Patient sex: M
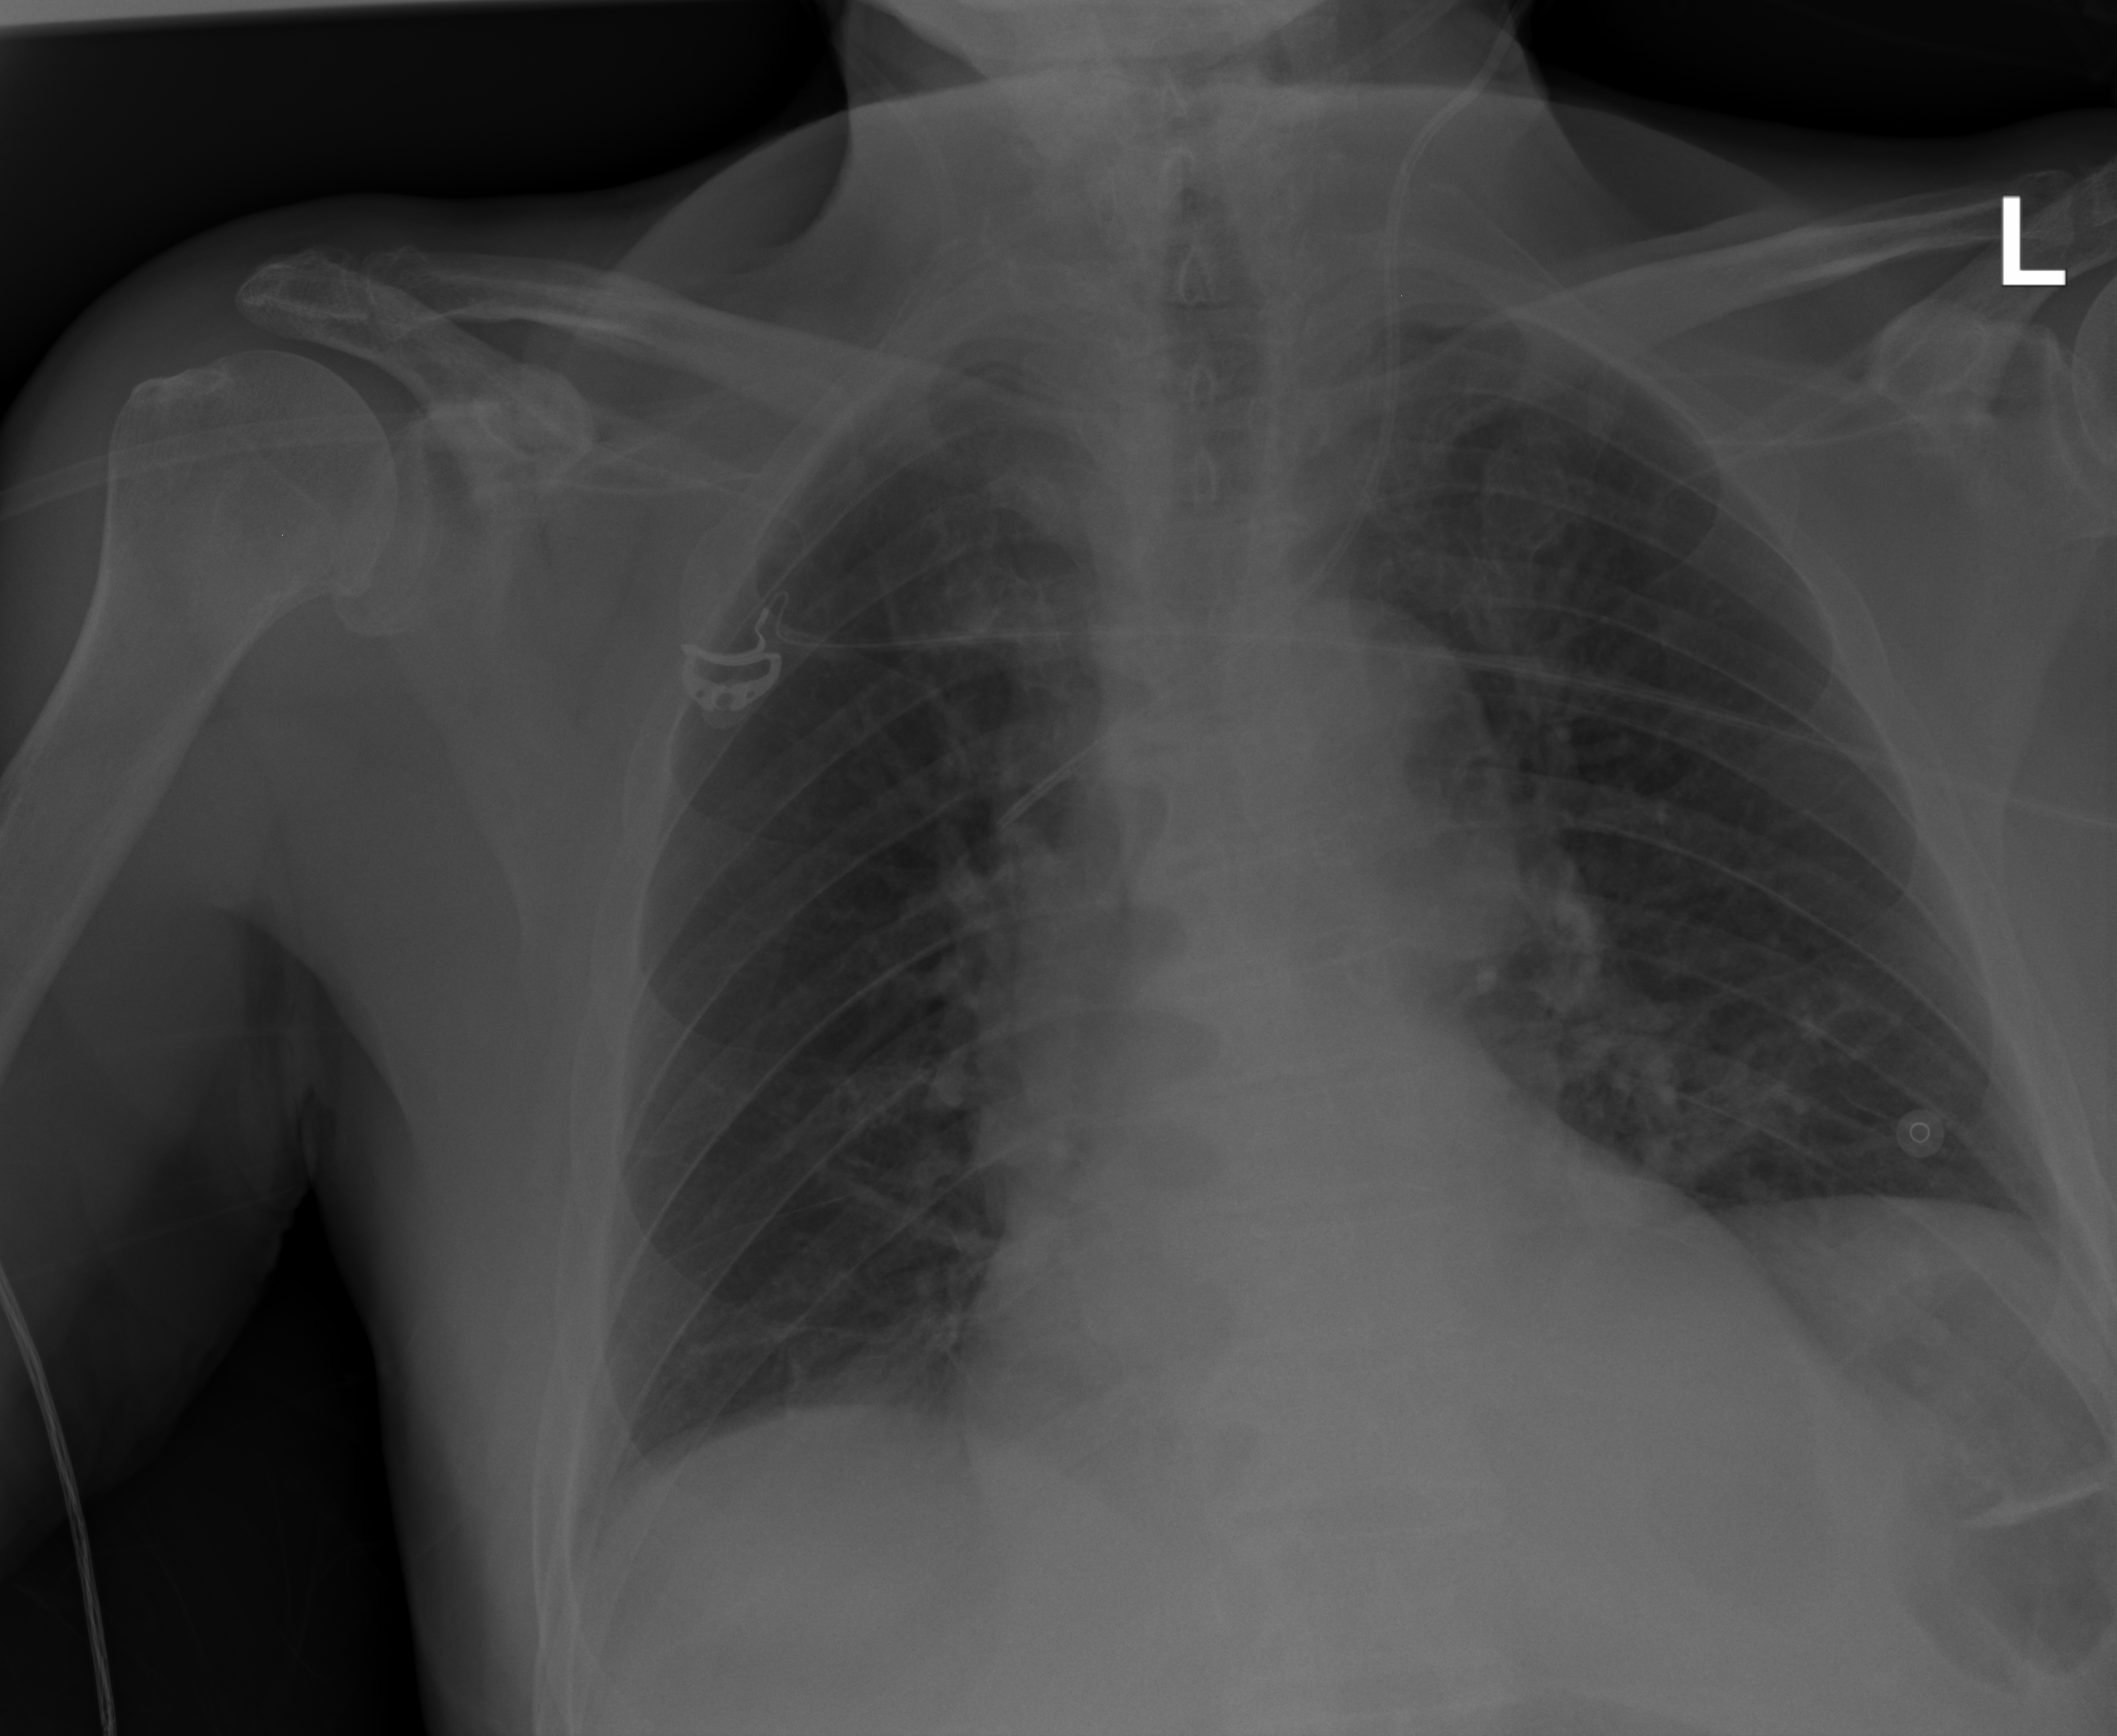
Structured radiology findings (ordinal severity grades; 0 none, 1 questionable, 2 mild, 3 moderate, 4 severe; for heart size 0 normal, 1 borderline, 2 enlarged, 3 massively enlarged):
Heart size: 2
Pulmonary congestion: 0
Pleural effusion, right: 0
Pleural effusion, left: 0
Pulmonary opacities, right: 0
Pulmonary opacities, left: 0
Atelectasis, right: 2
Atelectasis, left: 0